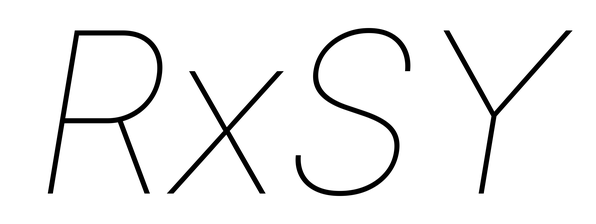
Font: Inter-Italic_Thin_Italic